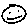
Label: smiley face